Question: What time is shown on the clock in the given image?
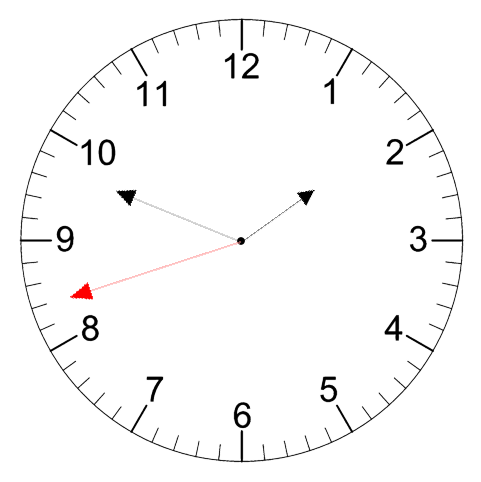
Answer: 01:48:42